Question: Given a line I would like to quickly create a binary image with two regions separated by the line. I am doing it as
'''
rows, cols = pix_arr.shape
arr = [ func(i) for i in range(0,rows*cols)]
arr = np.array(arr,dtype = 'bool')
arr = arr.reshape(pix_arr.shape)
'''
func(i) is
'''
func = lambda i: (i / cols) - m*(i % cols)-c < 0
'''
and 'pix_arr' is some 2D numpy array. 'm' and 'c' are the slope and constant in the equation for a line.
I get output such as

Is there a faster way of doing this?
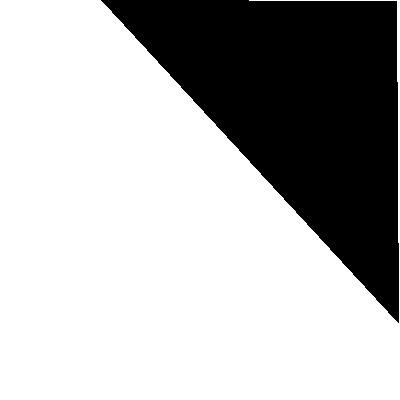
Answer: You can simply do something like:
'''
row_idx = np.arange(rows)[:, None]
col_idx = np.arange(cols)
binary_img = (row_idx - m * col_idx) > c
'''
This will get you close to what you want, though depending on how you define the axes for your line equation, you may need to flip the result upside down.